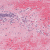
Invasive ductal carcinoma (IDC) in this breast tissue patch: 0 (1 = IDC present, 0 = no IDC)